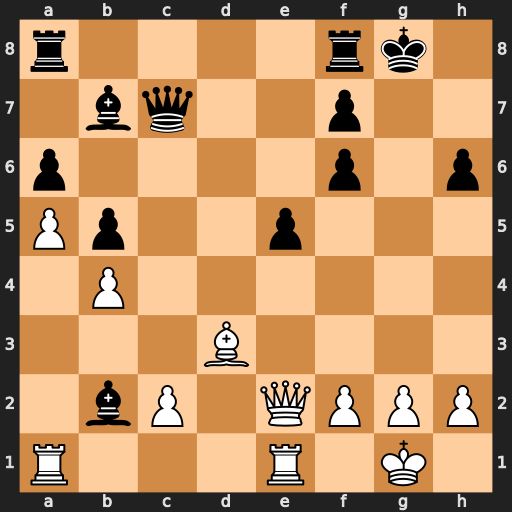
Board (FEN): r4rk1/1bq2p2/p4p1p/Pp2p3/1P6/3B4/1bP1QPPP/R3R1K1
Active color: w
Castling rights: -
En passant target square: -
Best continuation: Qg4+ Kh8 Qf5 e4 Rxe4 Qd7 Qxd7